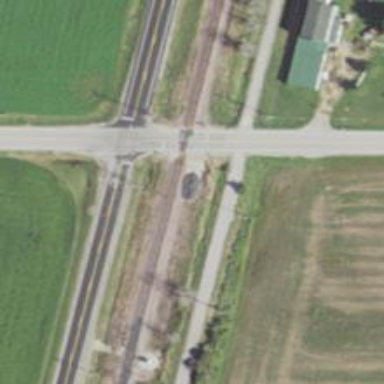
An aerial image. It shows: Crossing road.